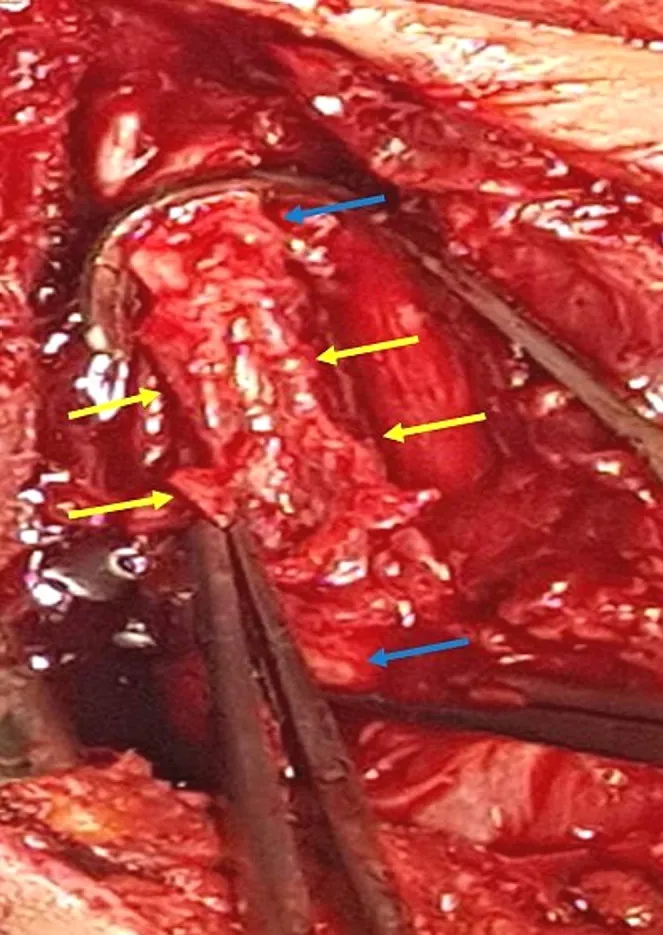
Preoperative view, the CCA was dissected and controlled and clamped at its origin and terminated just before the carotid bifurcation (blue arrow). Mycotic aneurysm, and all-around infected tissues were resected (yellow arrow).
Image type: medical_photograph (other_medical_photograph)